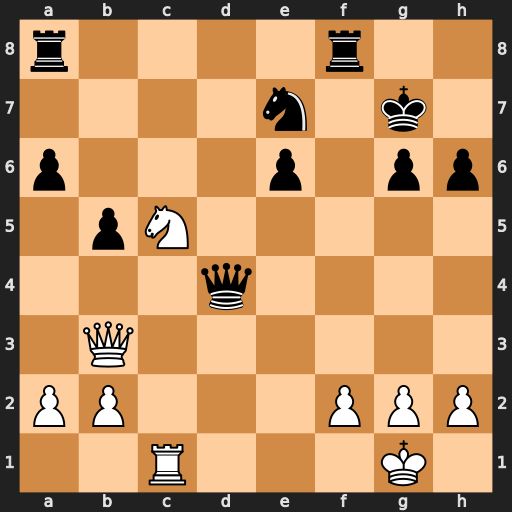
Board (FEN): r4r2/4n1k1/p3p1pp/1pN5/3q4/1Q6/PP3PPP/2R3K1
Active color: w
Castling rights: -
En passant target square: -
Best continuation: Nxe6+ Kh8 Nxd4